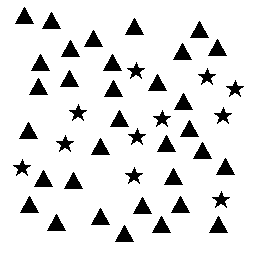
Squares: 0
Triangles: 33
Stars: 11
Total shapes: 44